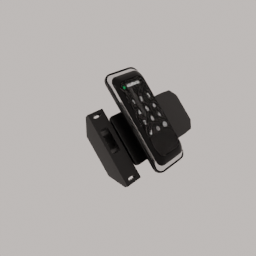
Label: electronics